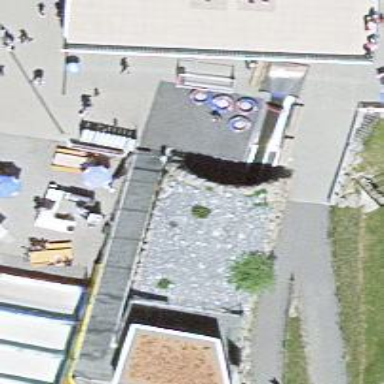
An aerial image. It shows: Magic carpet aerialway with roof covering.